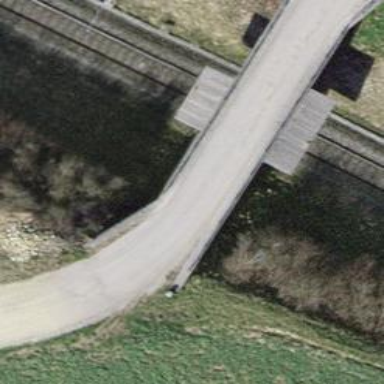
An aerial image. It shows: Track road going over bridge with grade1 tracktype.